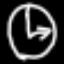
Label: clock